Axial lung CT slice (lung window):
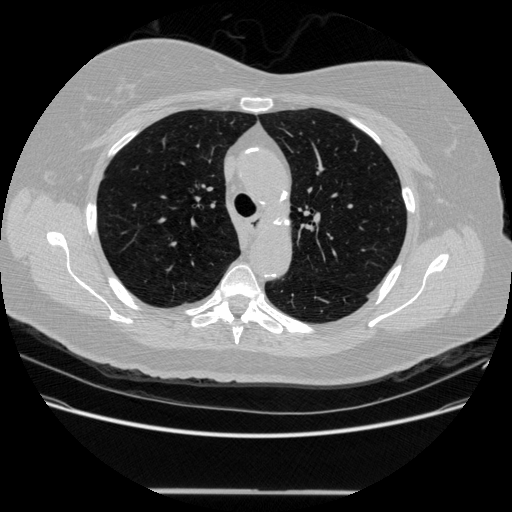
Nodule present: no